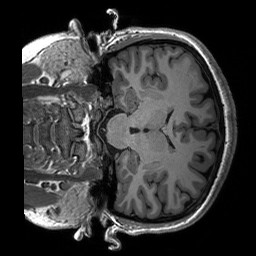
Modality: T1w
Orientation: coronal
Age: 22
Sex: female
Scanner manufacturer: siemens
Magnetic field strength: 3 T
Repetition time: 2.53 s
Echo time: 0.00227 s